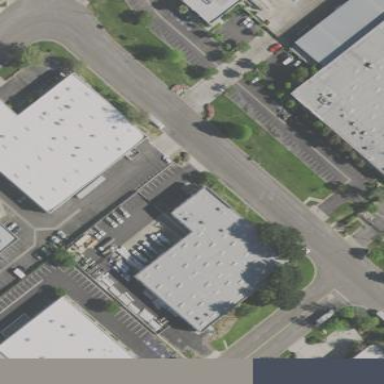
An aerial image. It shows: Industrial building.